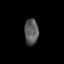
Tissue: skin
Cell type: Epithelial cells
Senescence score: 0.2171
Nuclear area (px): 359
Mean DAPI intensity: 89.657